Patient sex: F
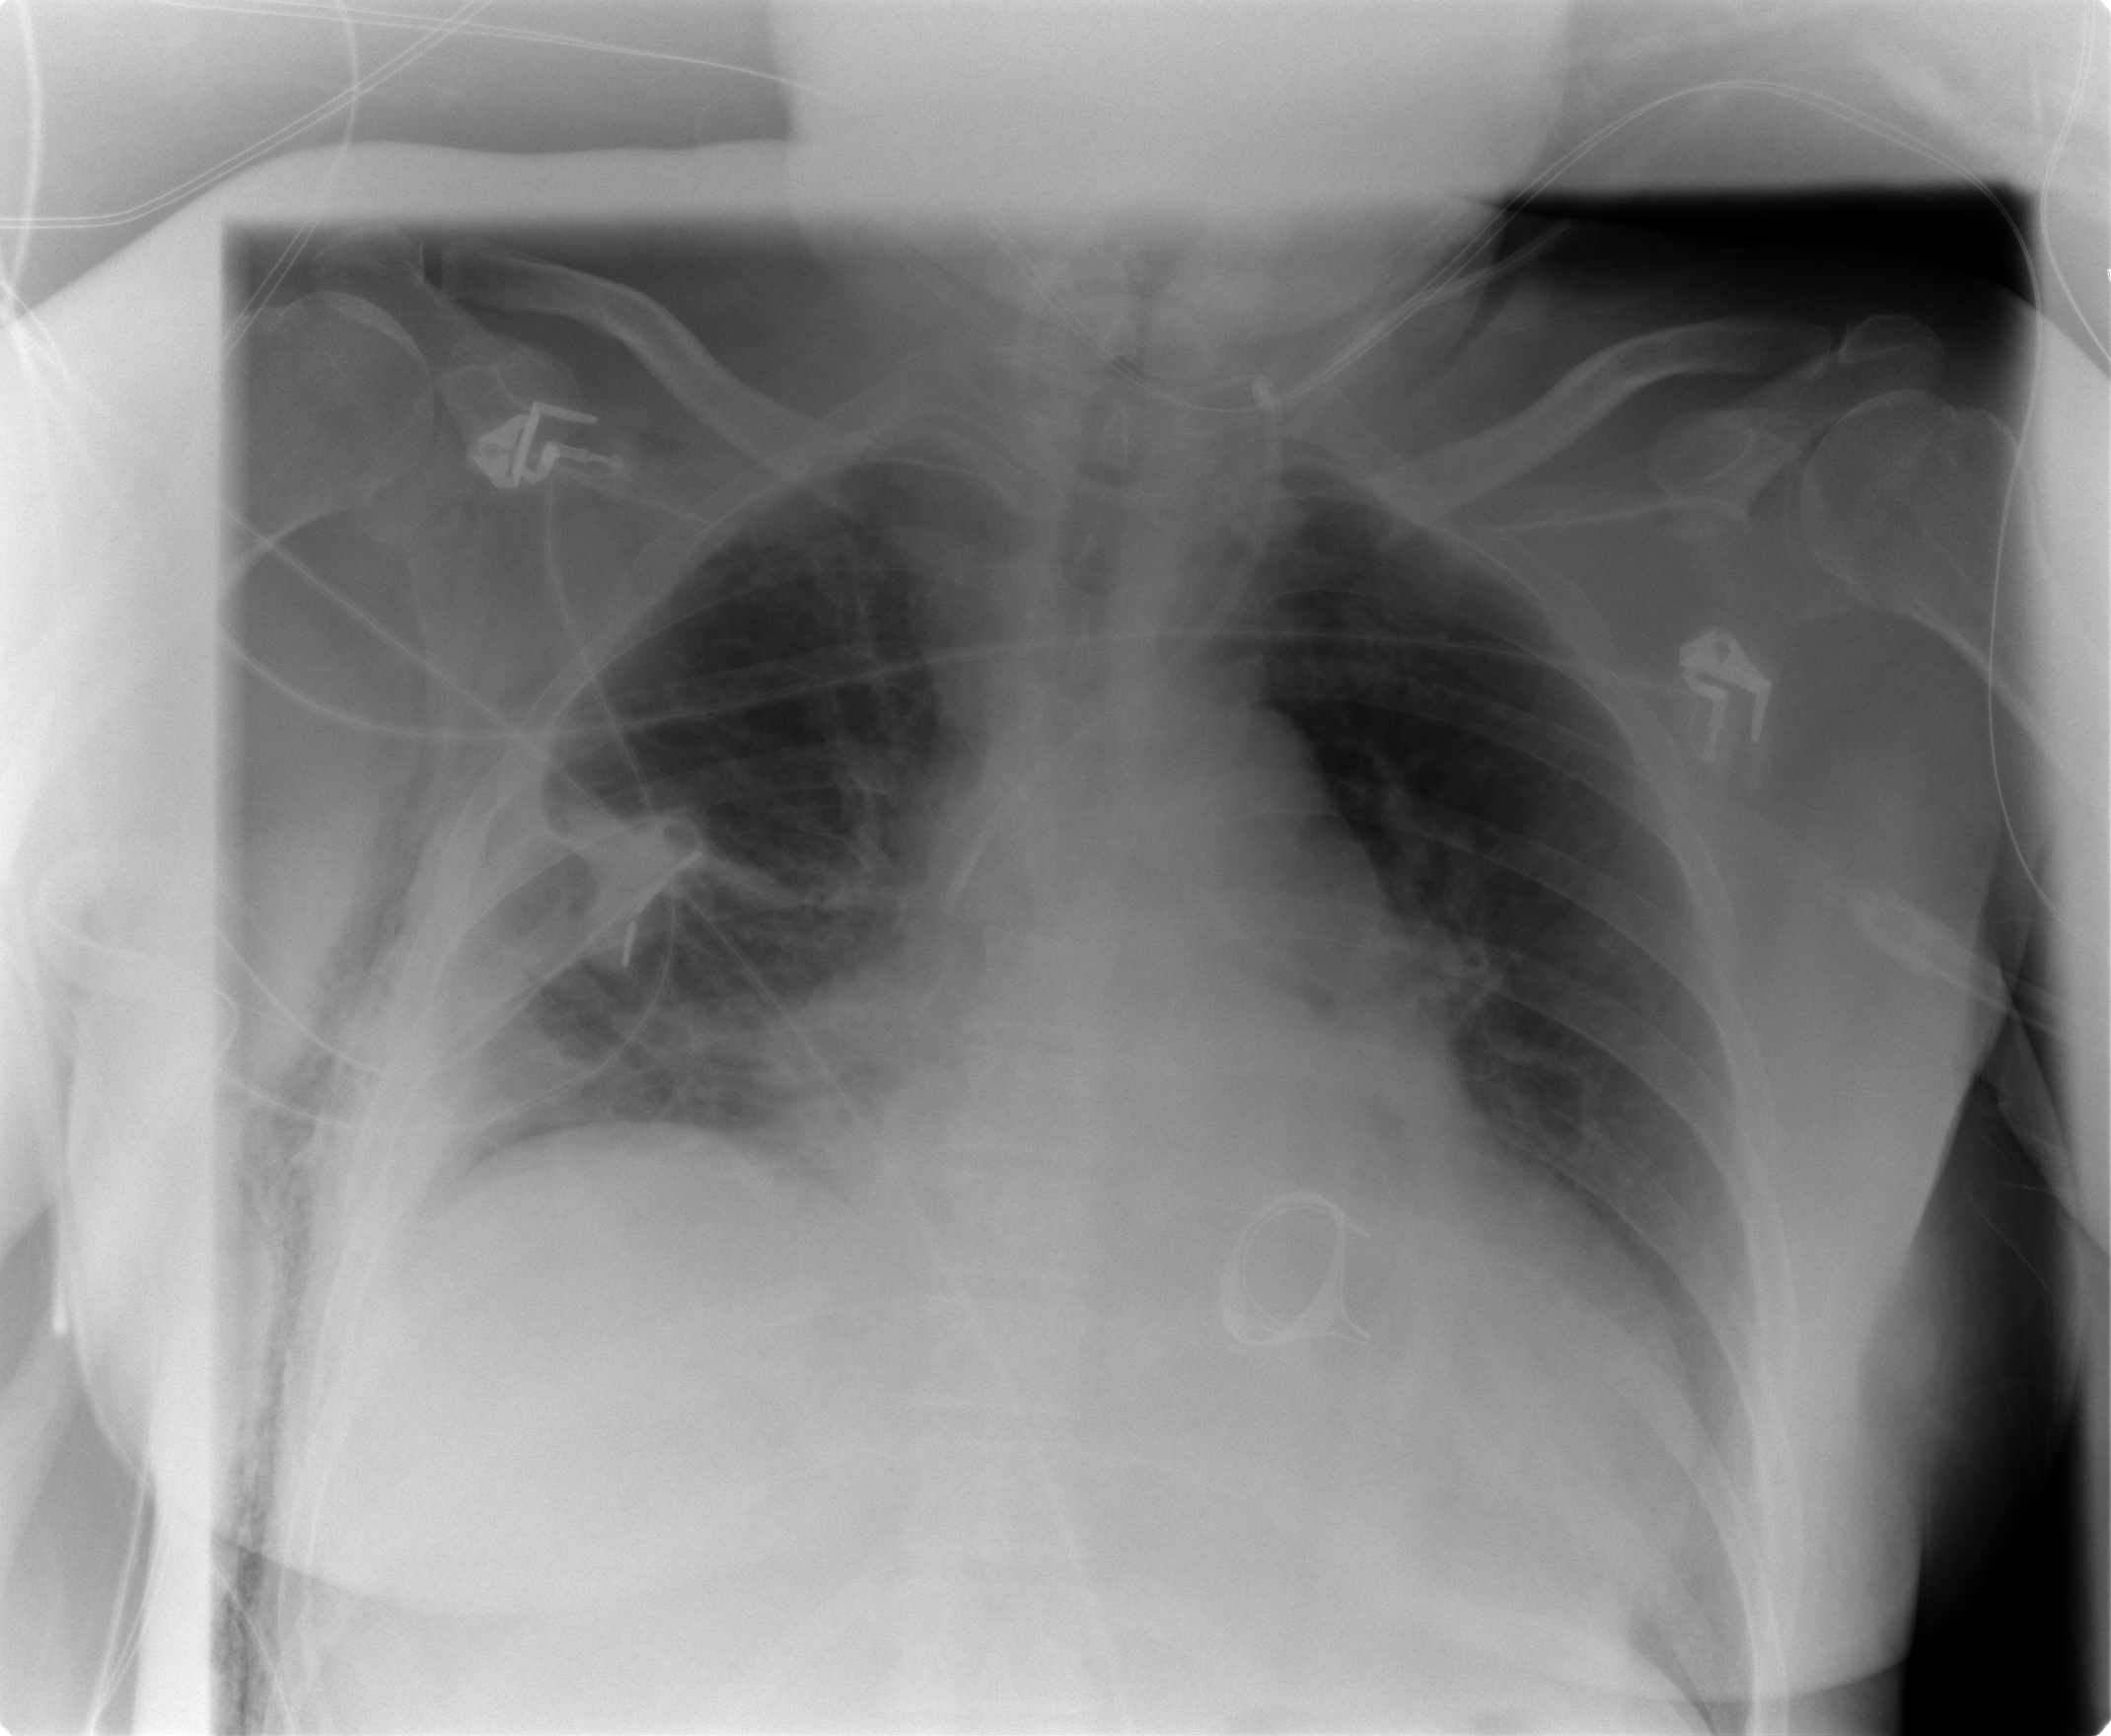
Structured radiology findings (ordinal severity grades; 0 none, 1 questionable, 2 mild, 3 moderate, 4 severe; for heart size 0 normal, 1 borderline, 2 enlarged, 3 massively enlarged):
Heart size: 2
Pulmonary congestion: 0
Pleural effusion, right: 0
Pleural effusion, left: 0
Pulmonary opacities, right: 2
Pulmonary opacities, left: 0
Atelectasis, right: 2
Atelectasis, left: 0